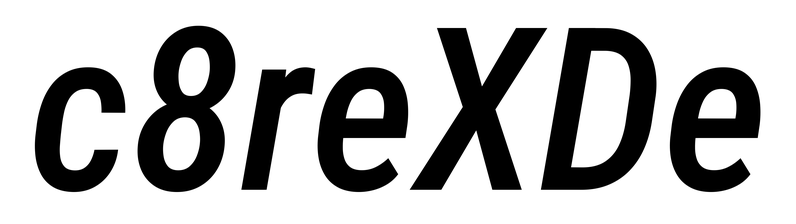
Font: Roboto-Italic_Condensed_Medium_Italic